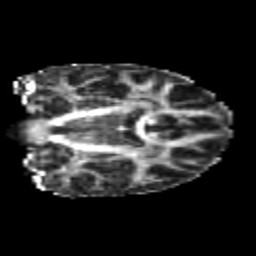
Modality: FA
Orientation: coronal
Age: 20
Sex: female
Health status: healthy
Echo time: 0.074 s